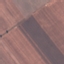
Label: AnnualCrop